Question: Apple recommend that we should:
'Align content with the widget's title. When your widget content aligns with your title, people can easily scan the Today view for the widget they want. Respect the margins in the Today view, and restrain your content to the widget content area shown here.'
and provide the following image:

How do I programmatically, using autolayout, align a 'UILabel''s left edge with that of the Title? Or am I expected to just 'eyeball' it?
source: <URL>
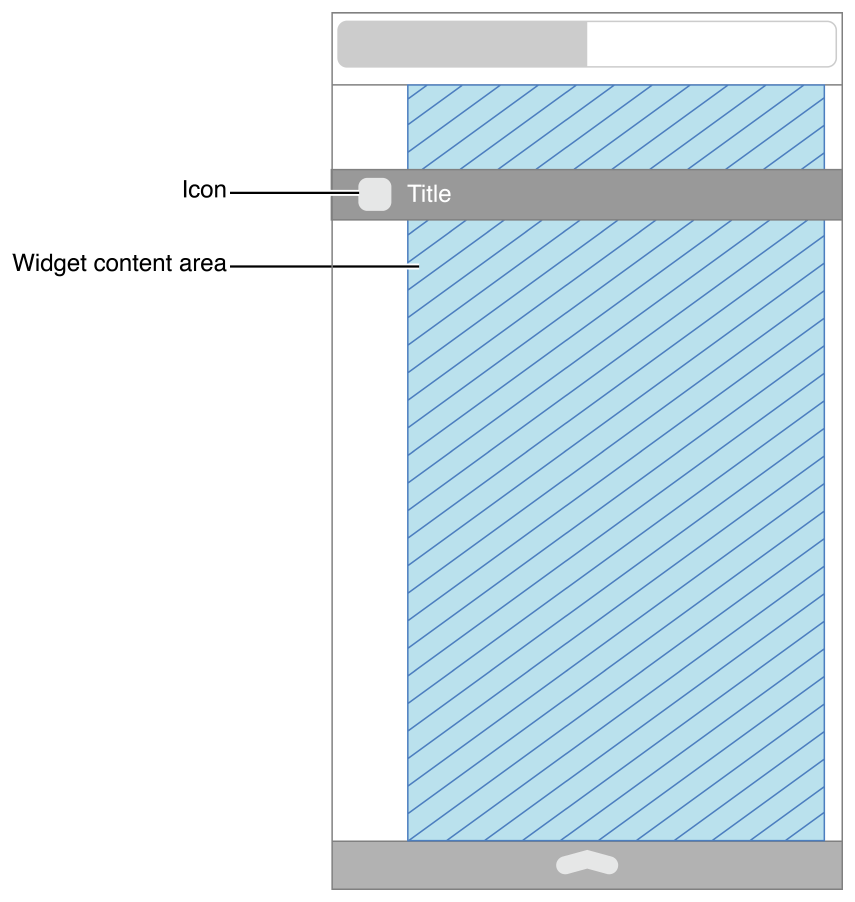
Answer: Check out <URL>.
This will do it for you to align them.